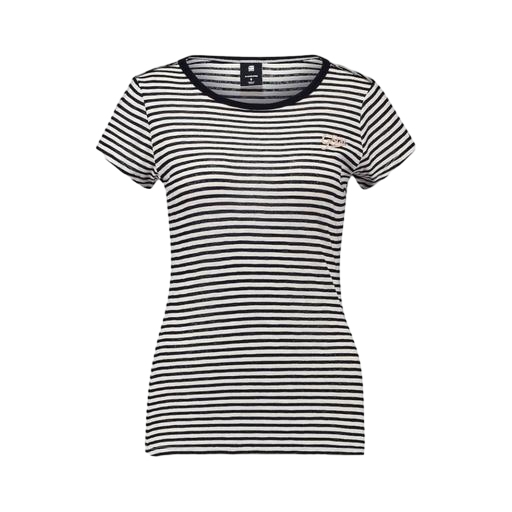
black women's striped t-shirt, black women's stripe t, blue women's stripe true t-shirt, white background